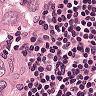
Metastatic tissue present: yes